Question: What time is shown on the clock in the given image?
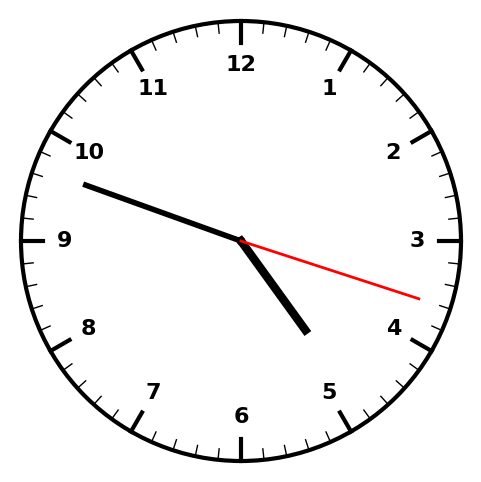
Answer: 04:48:18